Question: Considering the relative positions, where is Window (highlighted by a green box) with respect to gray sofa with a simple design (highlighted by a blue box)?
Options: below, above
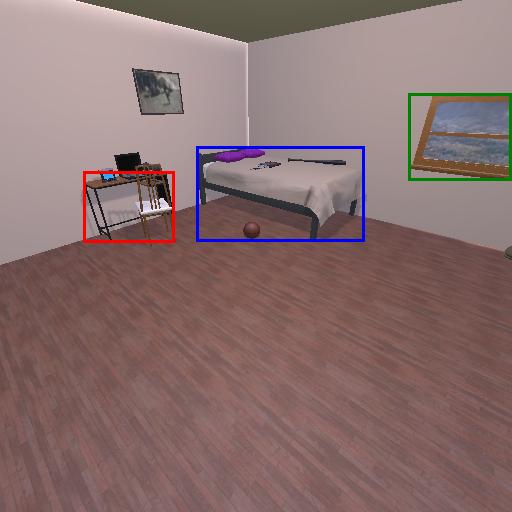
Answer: below